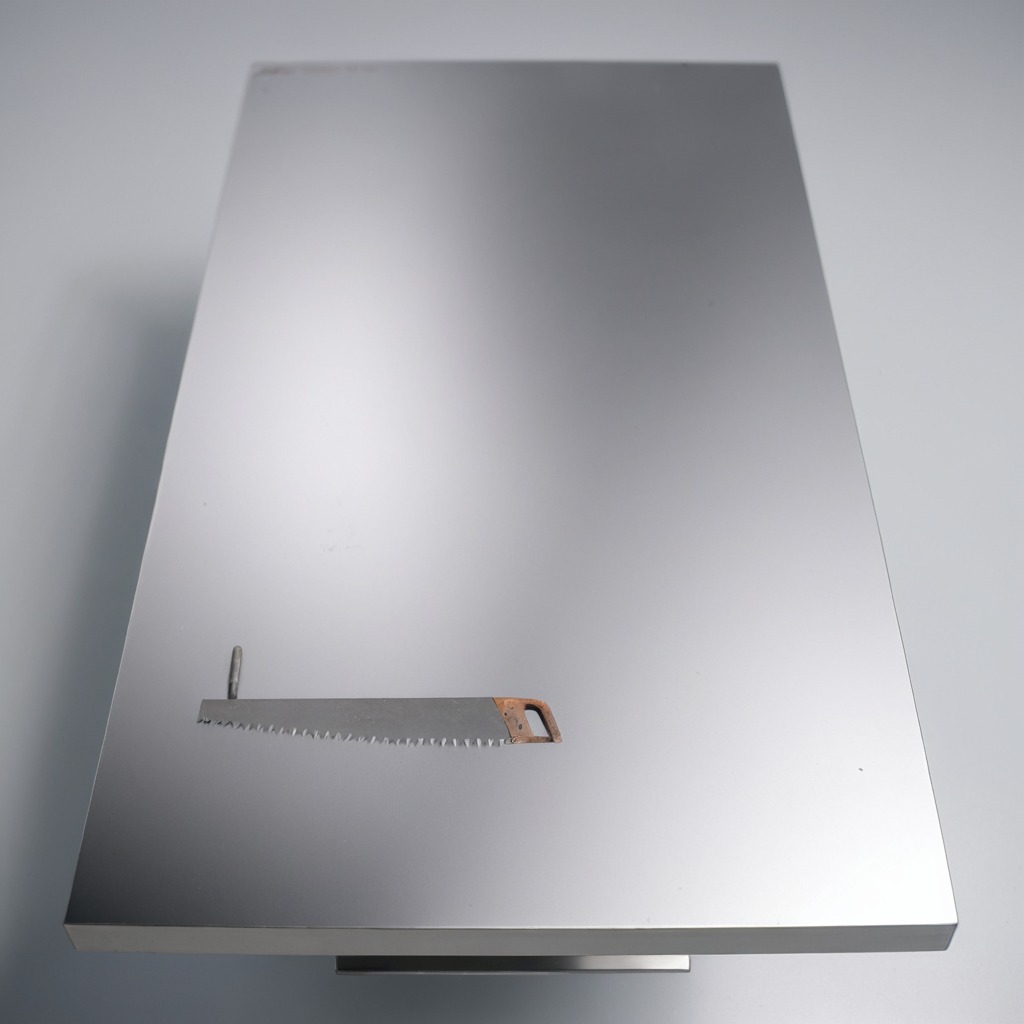
A metal saw is lying on a stainless steel table in a high-end prototyping lab.